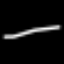
Label: line